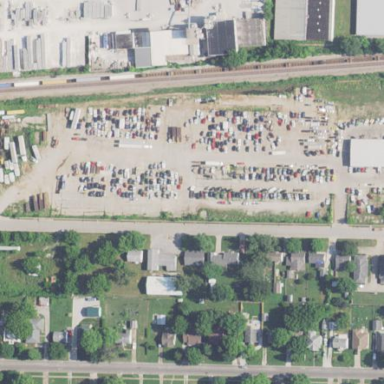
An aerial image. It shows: Scrap yard situated in industrial area.